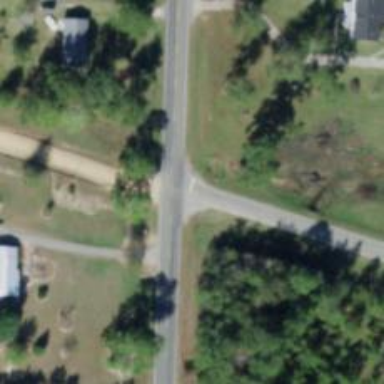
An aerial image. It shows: Road with stop sign.